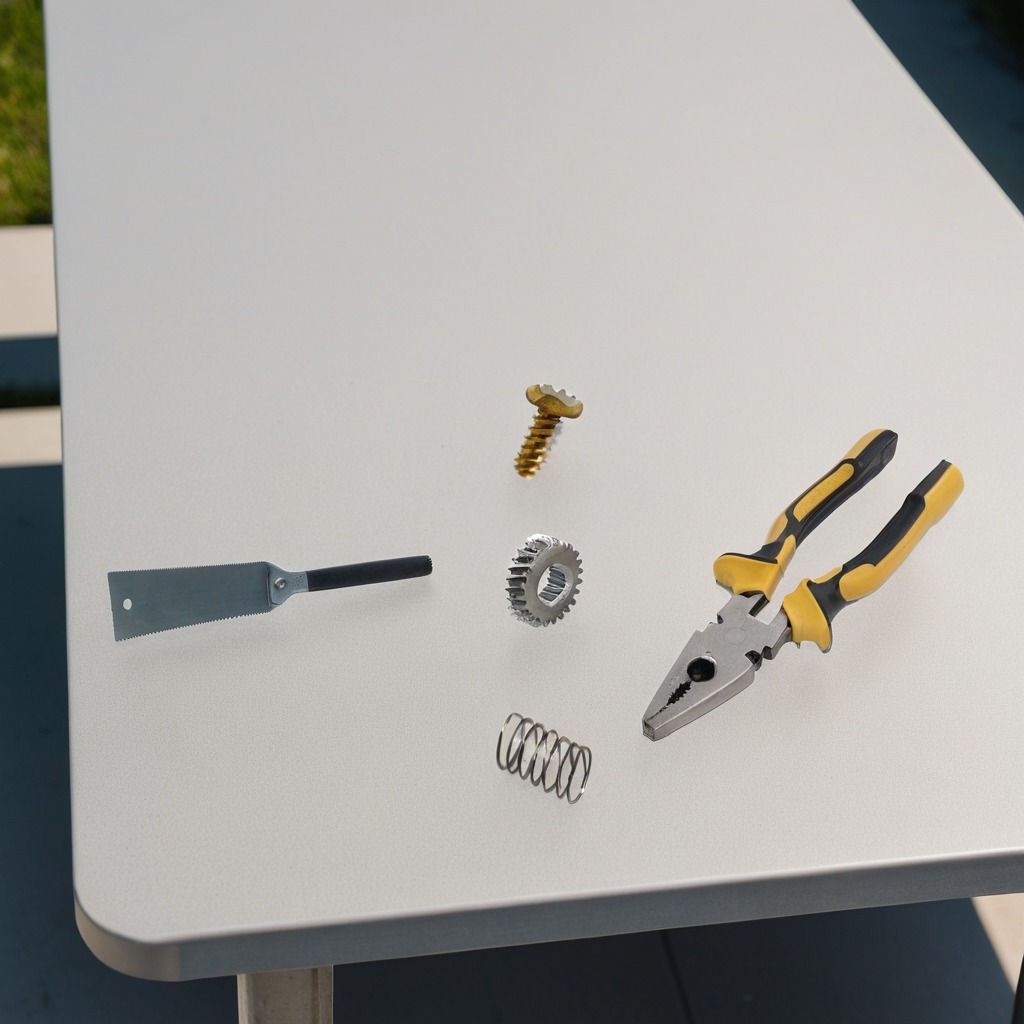
A steel gear with teeth, a metal machine screw, pliers, a coiled metal spring, and a handheld metal saw are lying on the table.